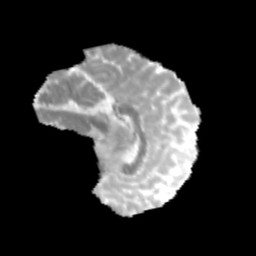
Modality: MD
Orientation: sagittal
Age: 13
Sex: female
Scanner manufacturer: siemens
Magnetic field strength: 3 T
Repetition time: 3.8 s
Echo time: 0.07 s